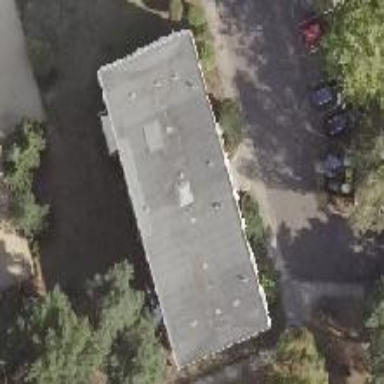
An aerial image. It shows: Apartment building with flat roof.